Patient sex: M
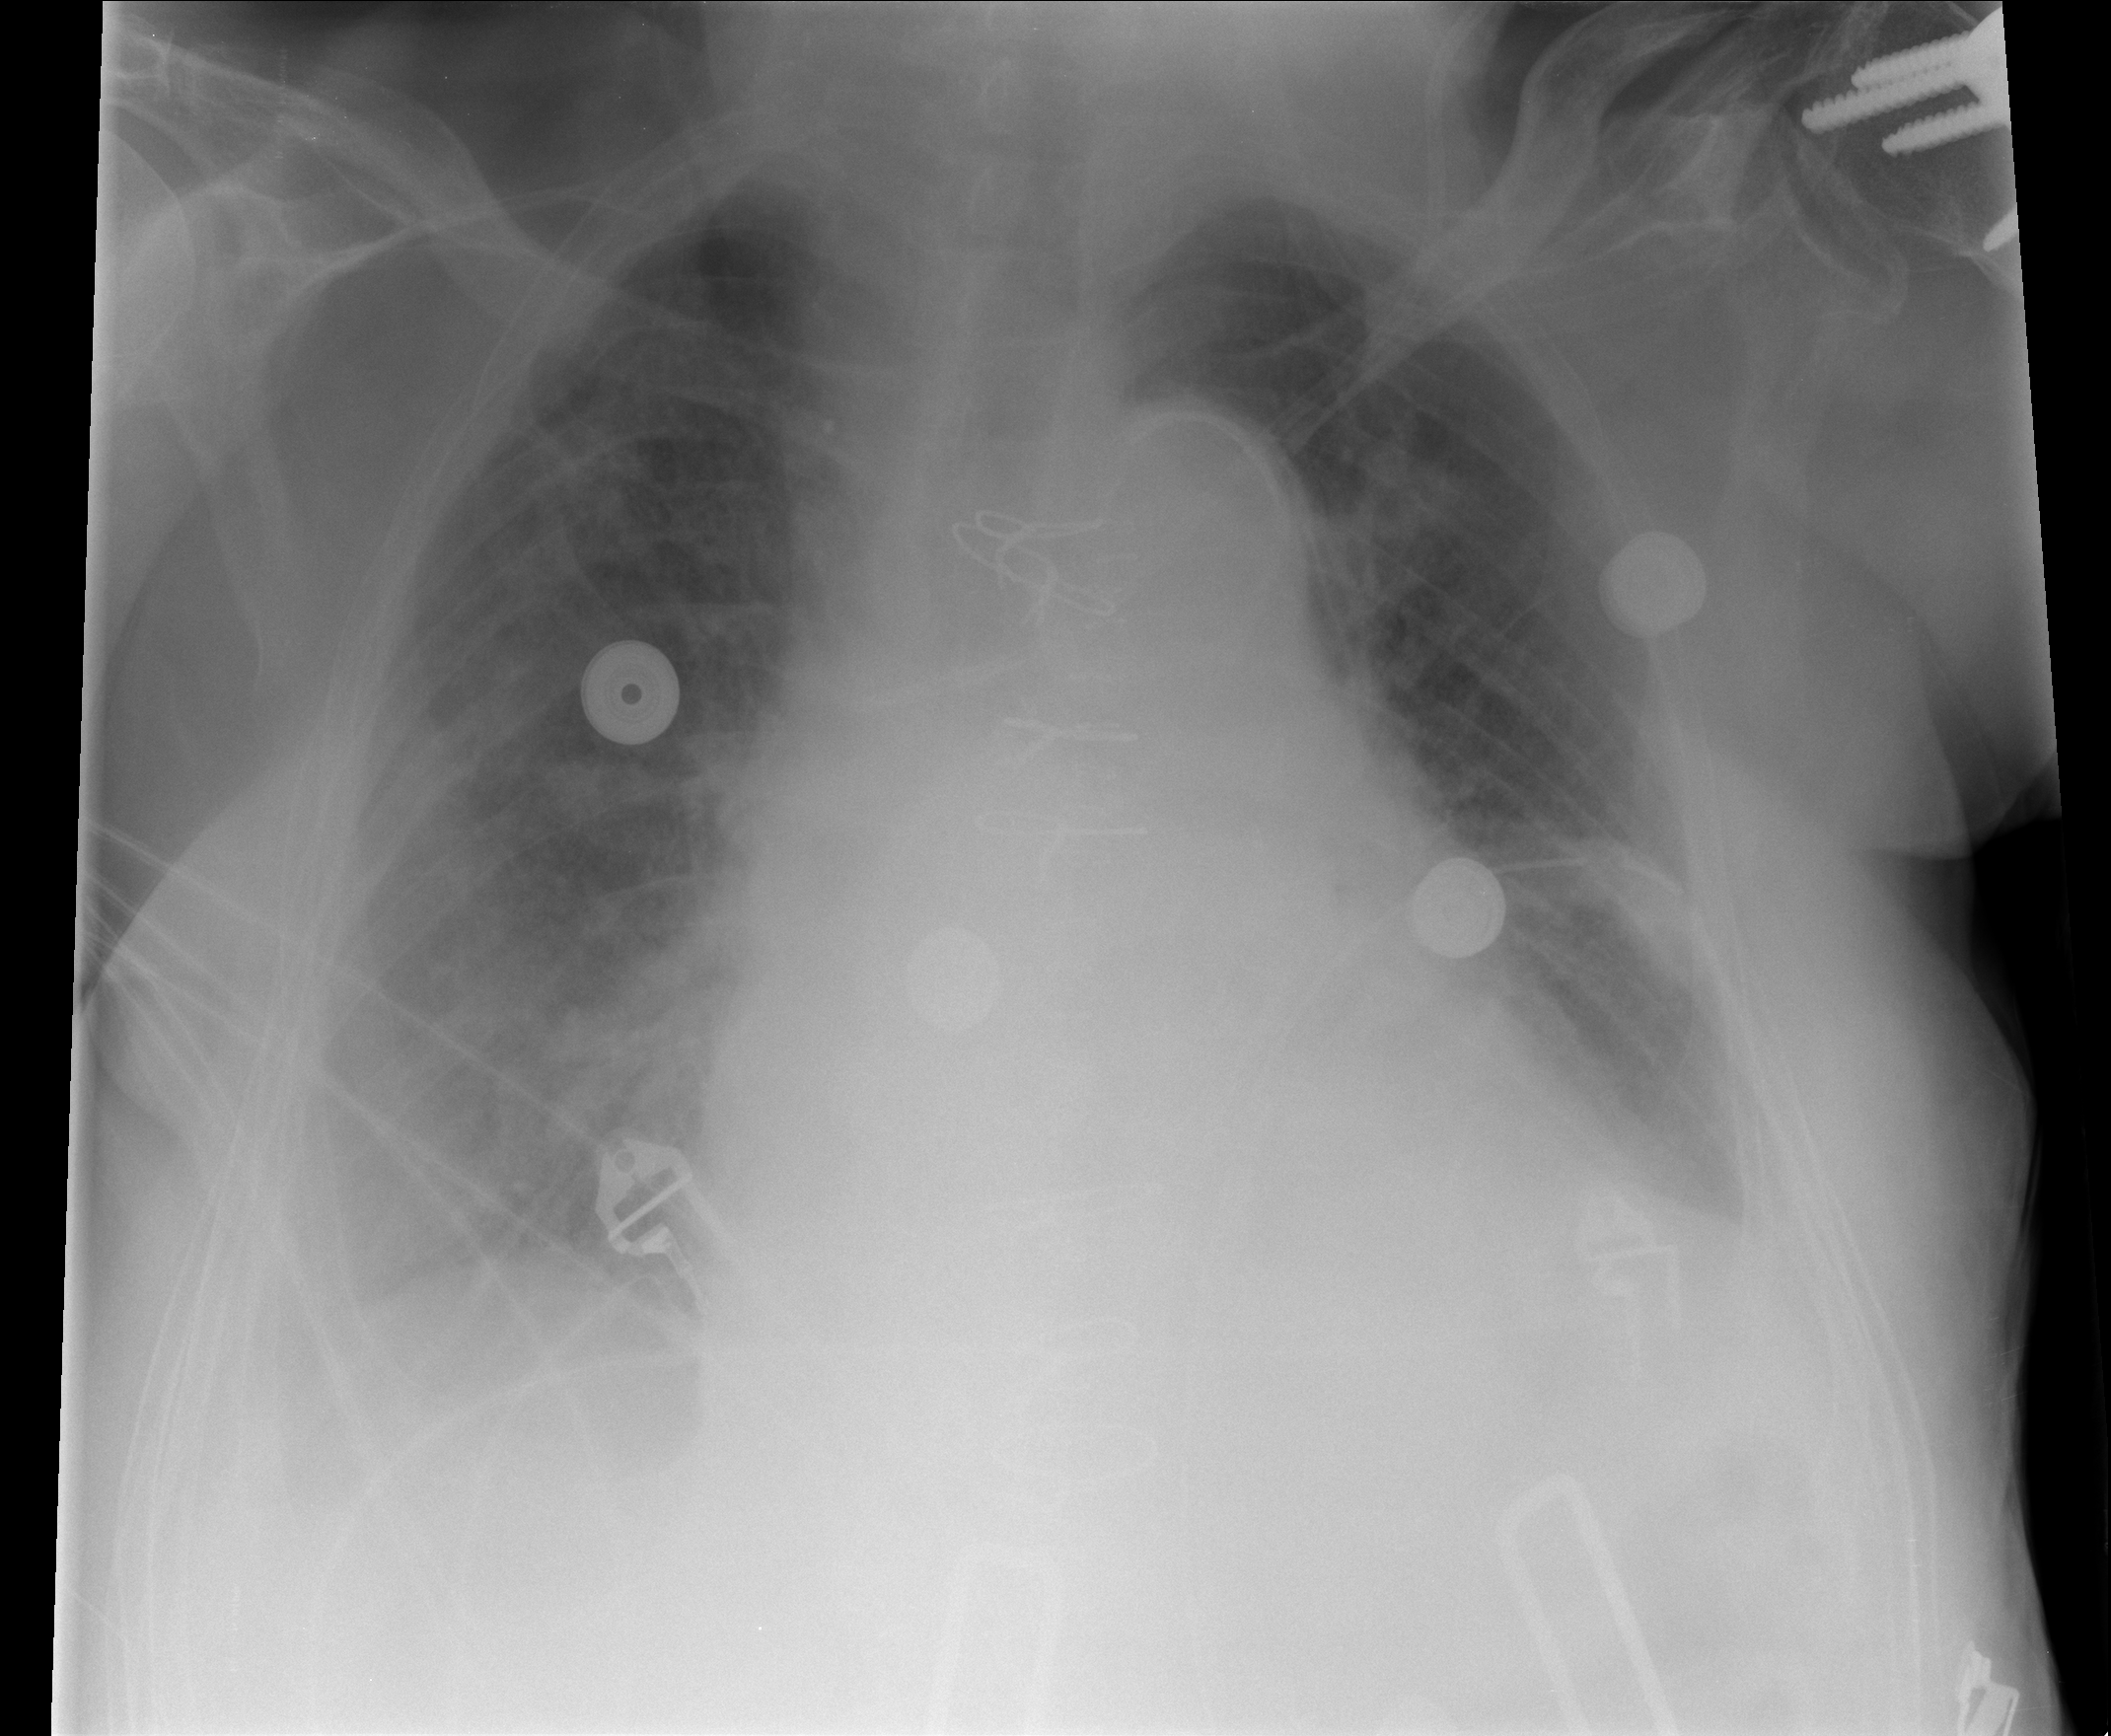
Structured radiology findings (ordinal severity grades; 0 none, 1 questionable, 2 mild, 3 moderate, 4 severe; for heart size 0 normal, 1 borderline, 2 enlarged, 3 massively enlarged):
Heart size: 2
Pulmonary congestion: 2
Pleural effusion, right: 2
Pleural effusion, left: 1
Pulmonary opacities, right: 0
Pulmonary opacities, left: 0
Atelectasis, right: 2
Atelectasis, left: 2